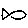
Label: fish